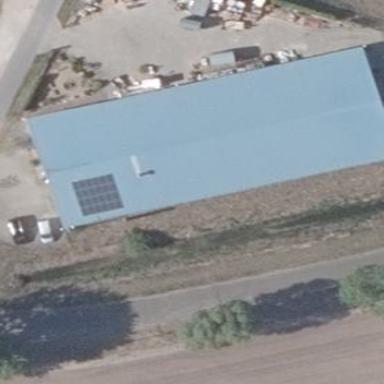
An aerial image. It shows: Commercial building with gabled roof.